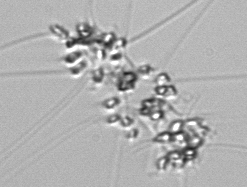
Label: Chaetoceros_didymus_TAG_external_flagellate